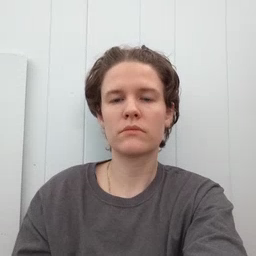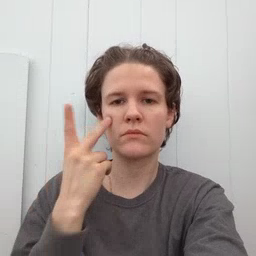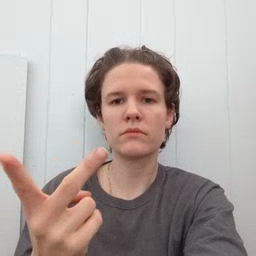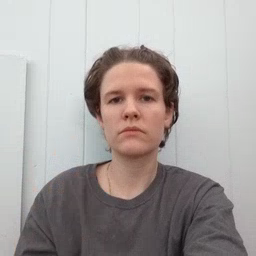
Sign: see